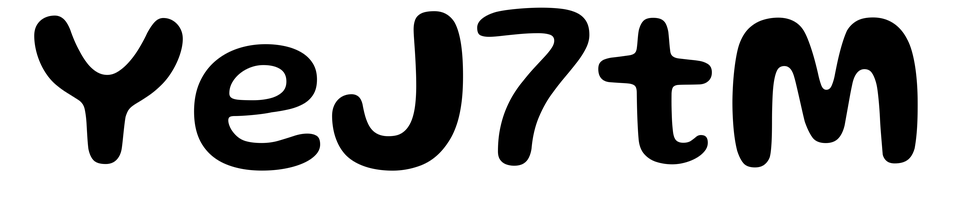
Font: Gluten_Medium